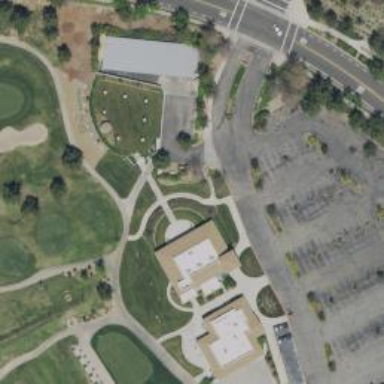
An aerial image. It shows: Path for both road and golf.